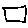
Label: square